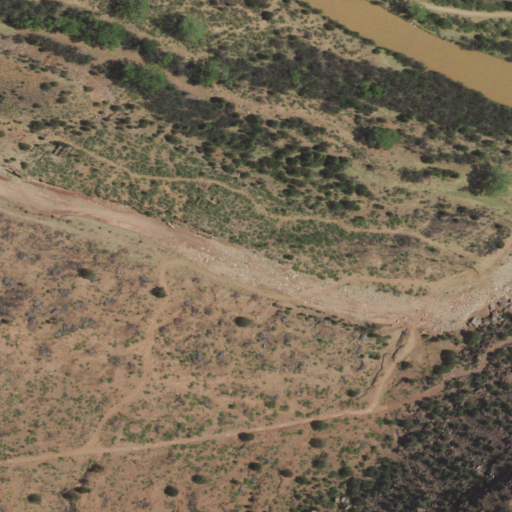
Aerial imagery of valley in New Mexico named Cañon Largo containing shrub, evergreen forest, open water, and grassland